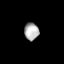
Tissue: skin
Cell type: Epithelial cells
Senescence score: 0.2639
Nuclear area (px): 245
Mean DAPI intensity: 176.412